Question: I have a WiFi System that consists of two Access Points and with the addresses and .
There are two stations in the BSS of , and with the addresses and .
There is one station in the BSS of , with the adress .
Also there is a on the distribution system with the adress .
]
If STA1 sends a frame to STA2, which which way does it go?
My guess is that it is like the purple Arrows shows. STA1 sends it to AP1 and AP1 to STA2.
Which addresses are necessary on the wireless interface and why?
My thoughts so far, assuming I got the path right:
- - - -
So I would need the addresses of MAC_STA1, MAC_STA2, and MAC_AP1 correct?
Same as above, but this time the frame is sent from the Server to STA3.
- - - -
So I would need the addresses of MAC_STA3, MAC_SERVER, and MAC_AP2 correct?
Name all used addresses on the distribution system.
I would give the same answer as to the previous question, which is probably wrong.
I appreciate your help, thank you.
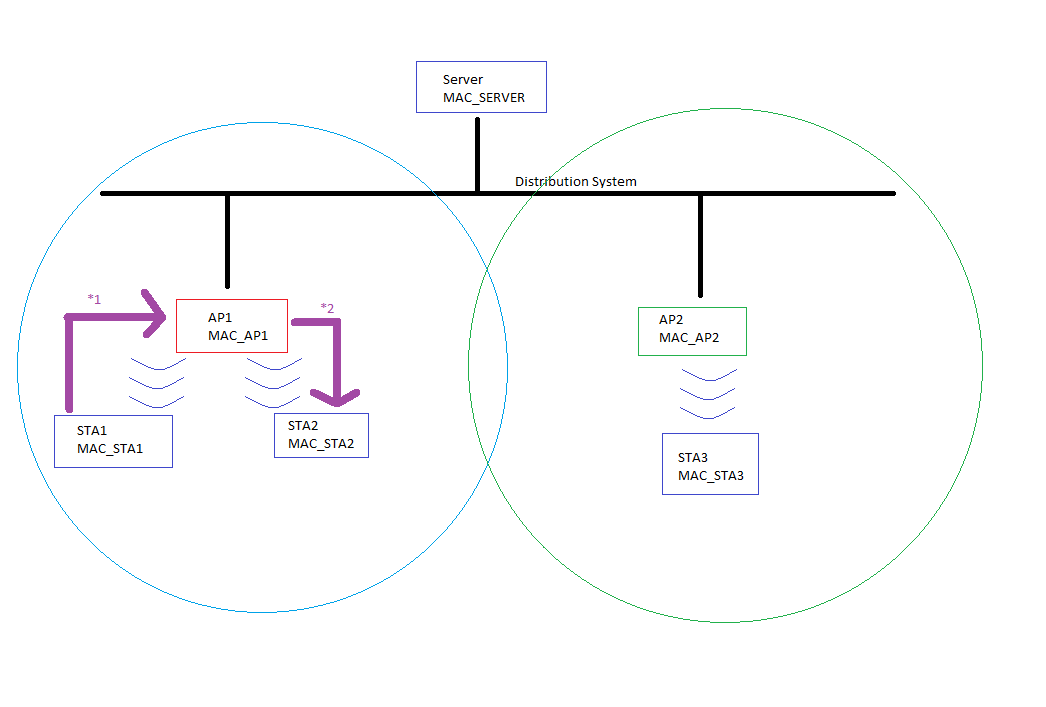
Answer: Question 1: Your are right
Question 2 & 3:
Addressing in 80211 will not contain all 4 addresses always. Most of the cases it contains only 3. Below are the corresponding addresses:
Question 2: Addr1 = MAC_AP1; Addr2 = MAC_STA1; Addr3 = MAC_STA2
Question 3:
Here the SERVER sends the packet to AP2 over Ethernet as an Ethernet frame. AP2 in turn will extract layer 3 data (IP) from Ethernet frame and encapsulate it inside 80211 header. The address fields in this header are as below:
Addr1 = MAC_STA3; Addr2 = MAC_AP2; Addr3 = MAC_SERVER